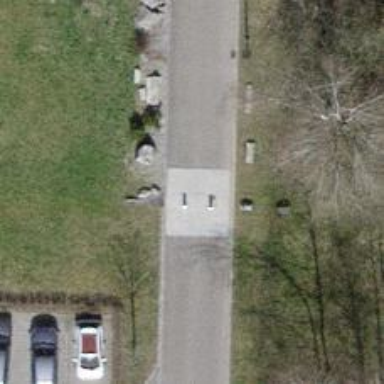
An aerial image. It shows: Bollard barrier.